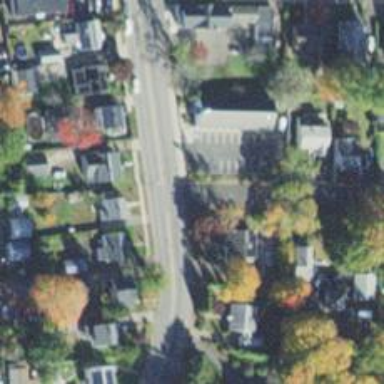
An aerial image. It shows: Road with stop sign.